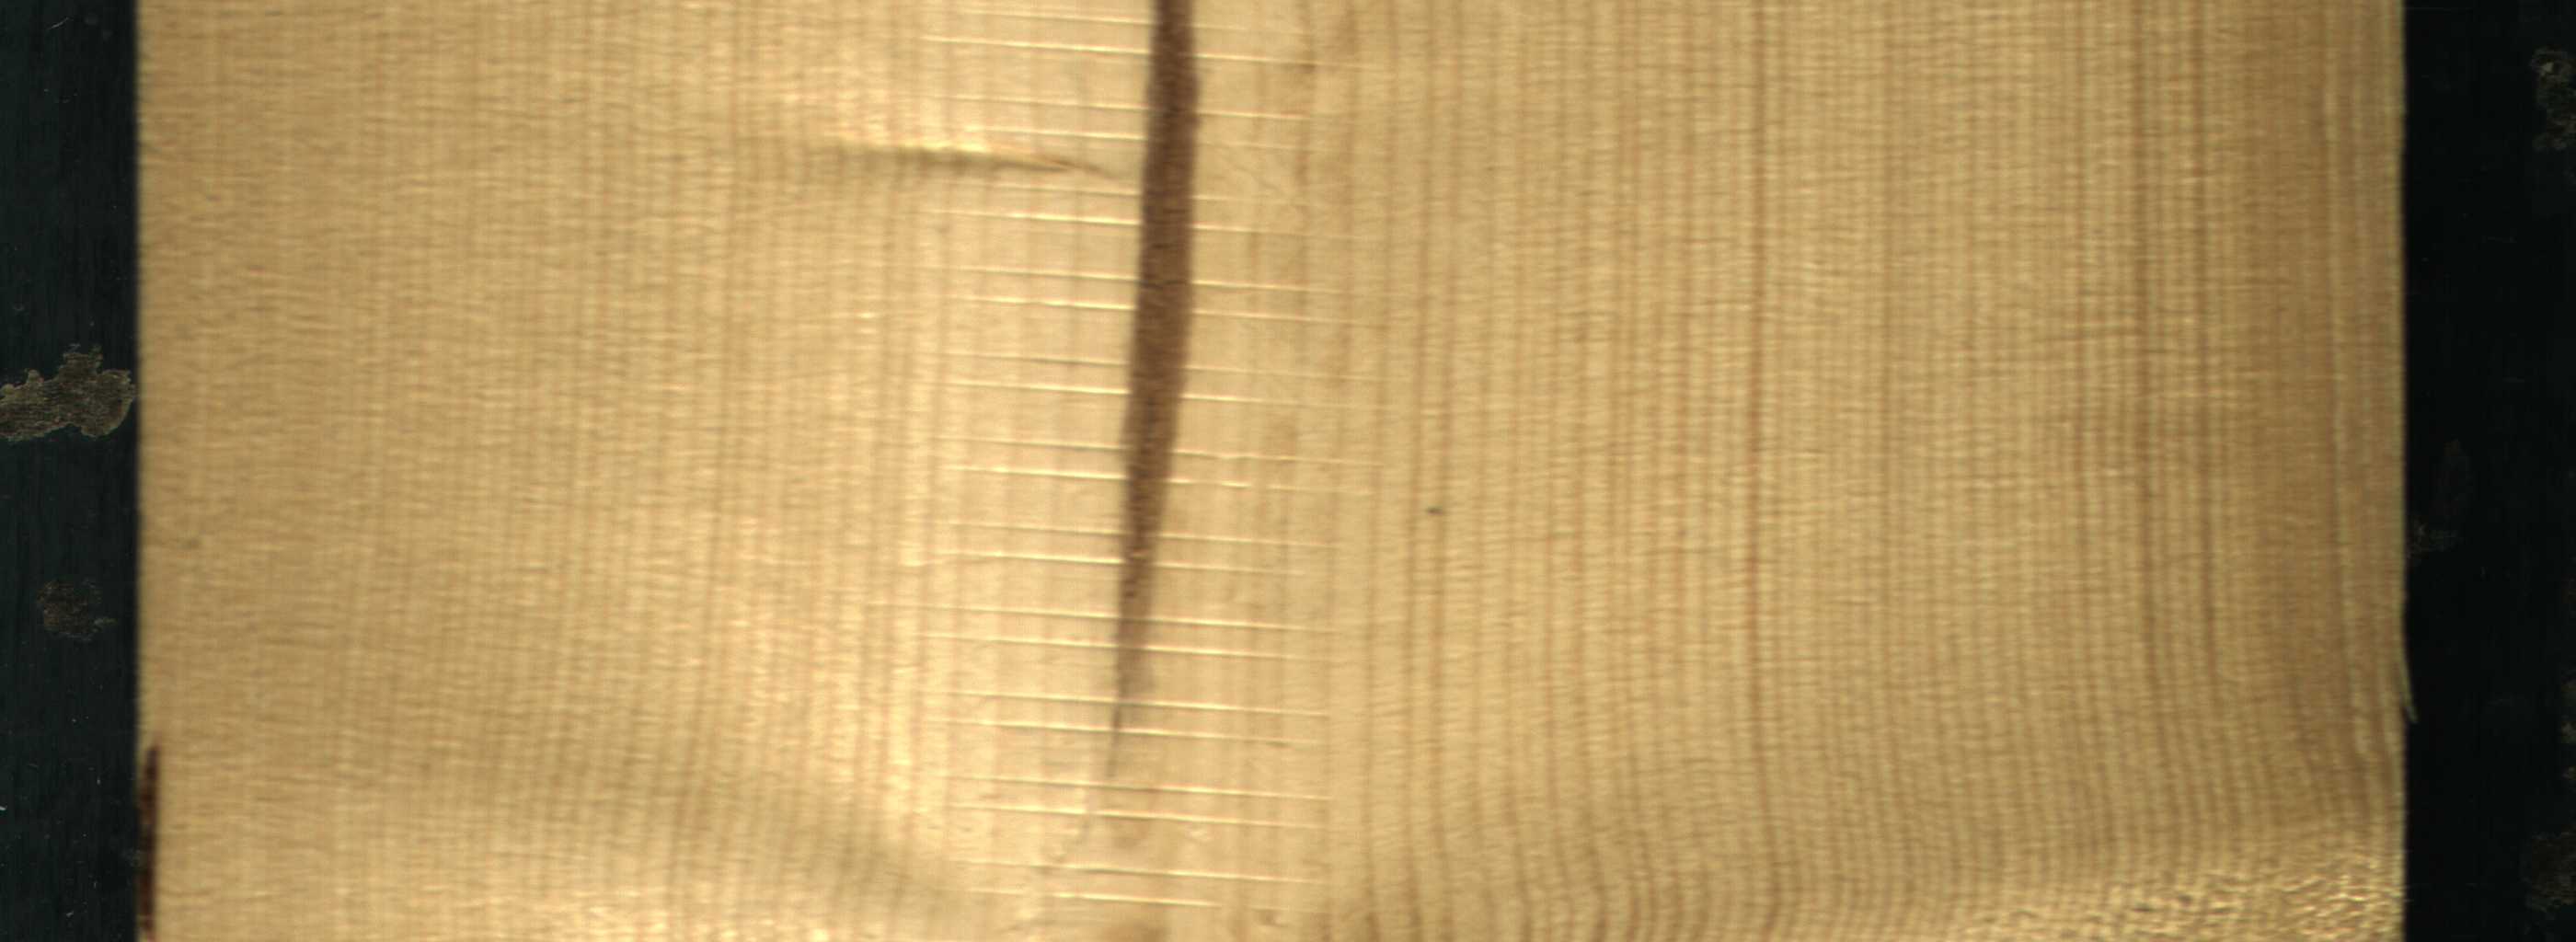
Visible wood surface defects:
Marrow
resin